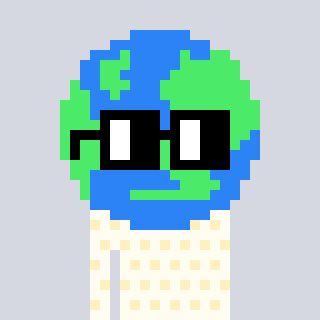
a pixel art character with square black glasses, a earth-shaped head and a grayscale-colored body on a cool background